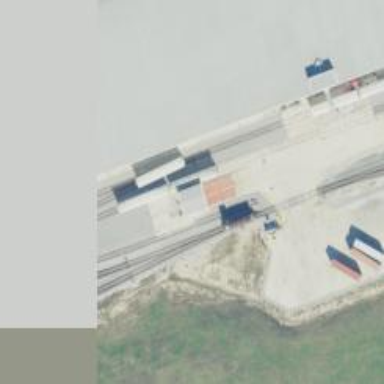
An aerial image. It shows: Railway spur service.